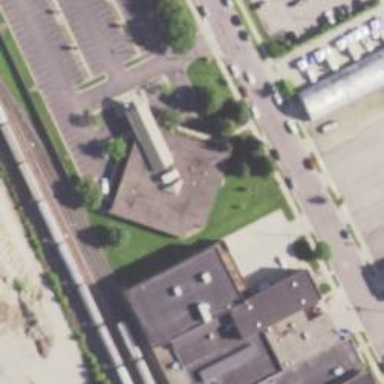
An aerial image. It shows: Clinic building offering healthcare services.